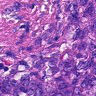
Metastatic tissue present: yes